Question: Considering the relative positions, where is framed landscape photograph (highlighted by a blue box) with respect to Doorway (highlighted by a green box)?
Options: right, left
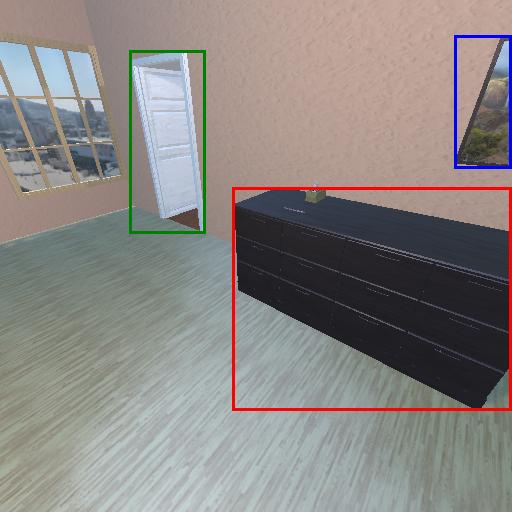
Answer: right